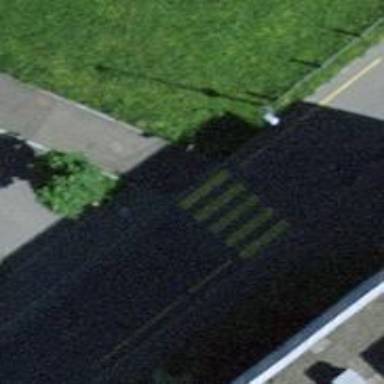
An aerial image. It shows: Zebra crossing on the road.